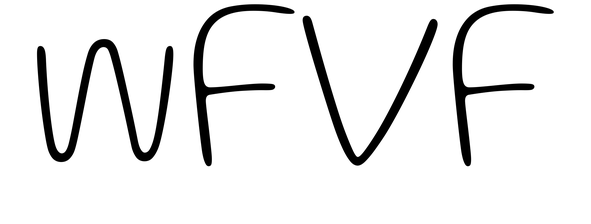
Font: Gluten_Thin